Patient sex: M
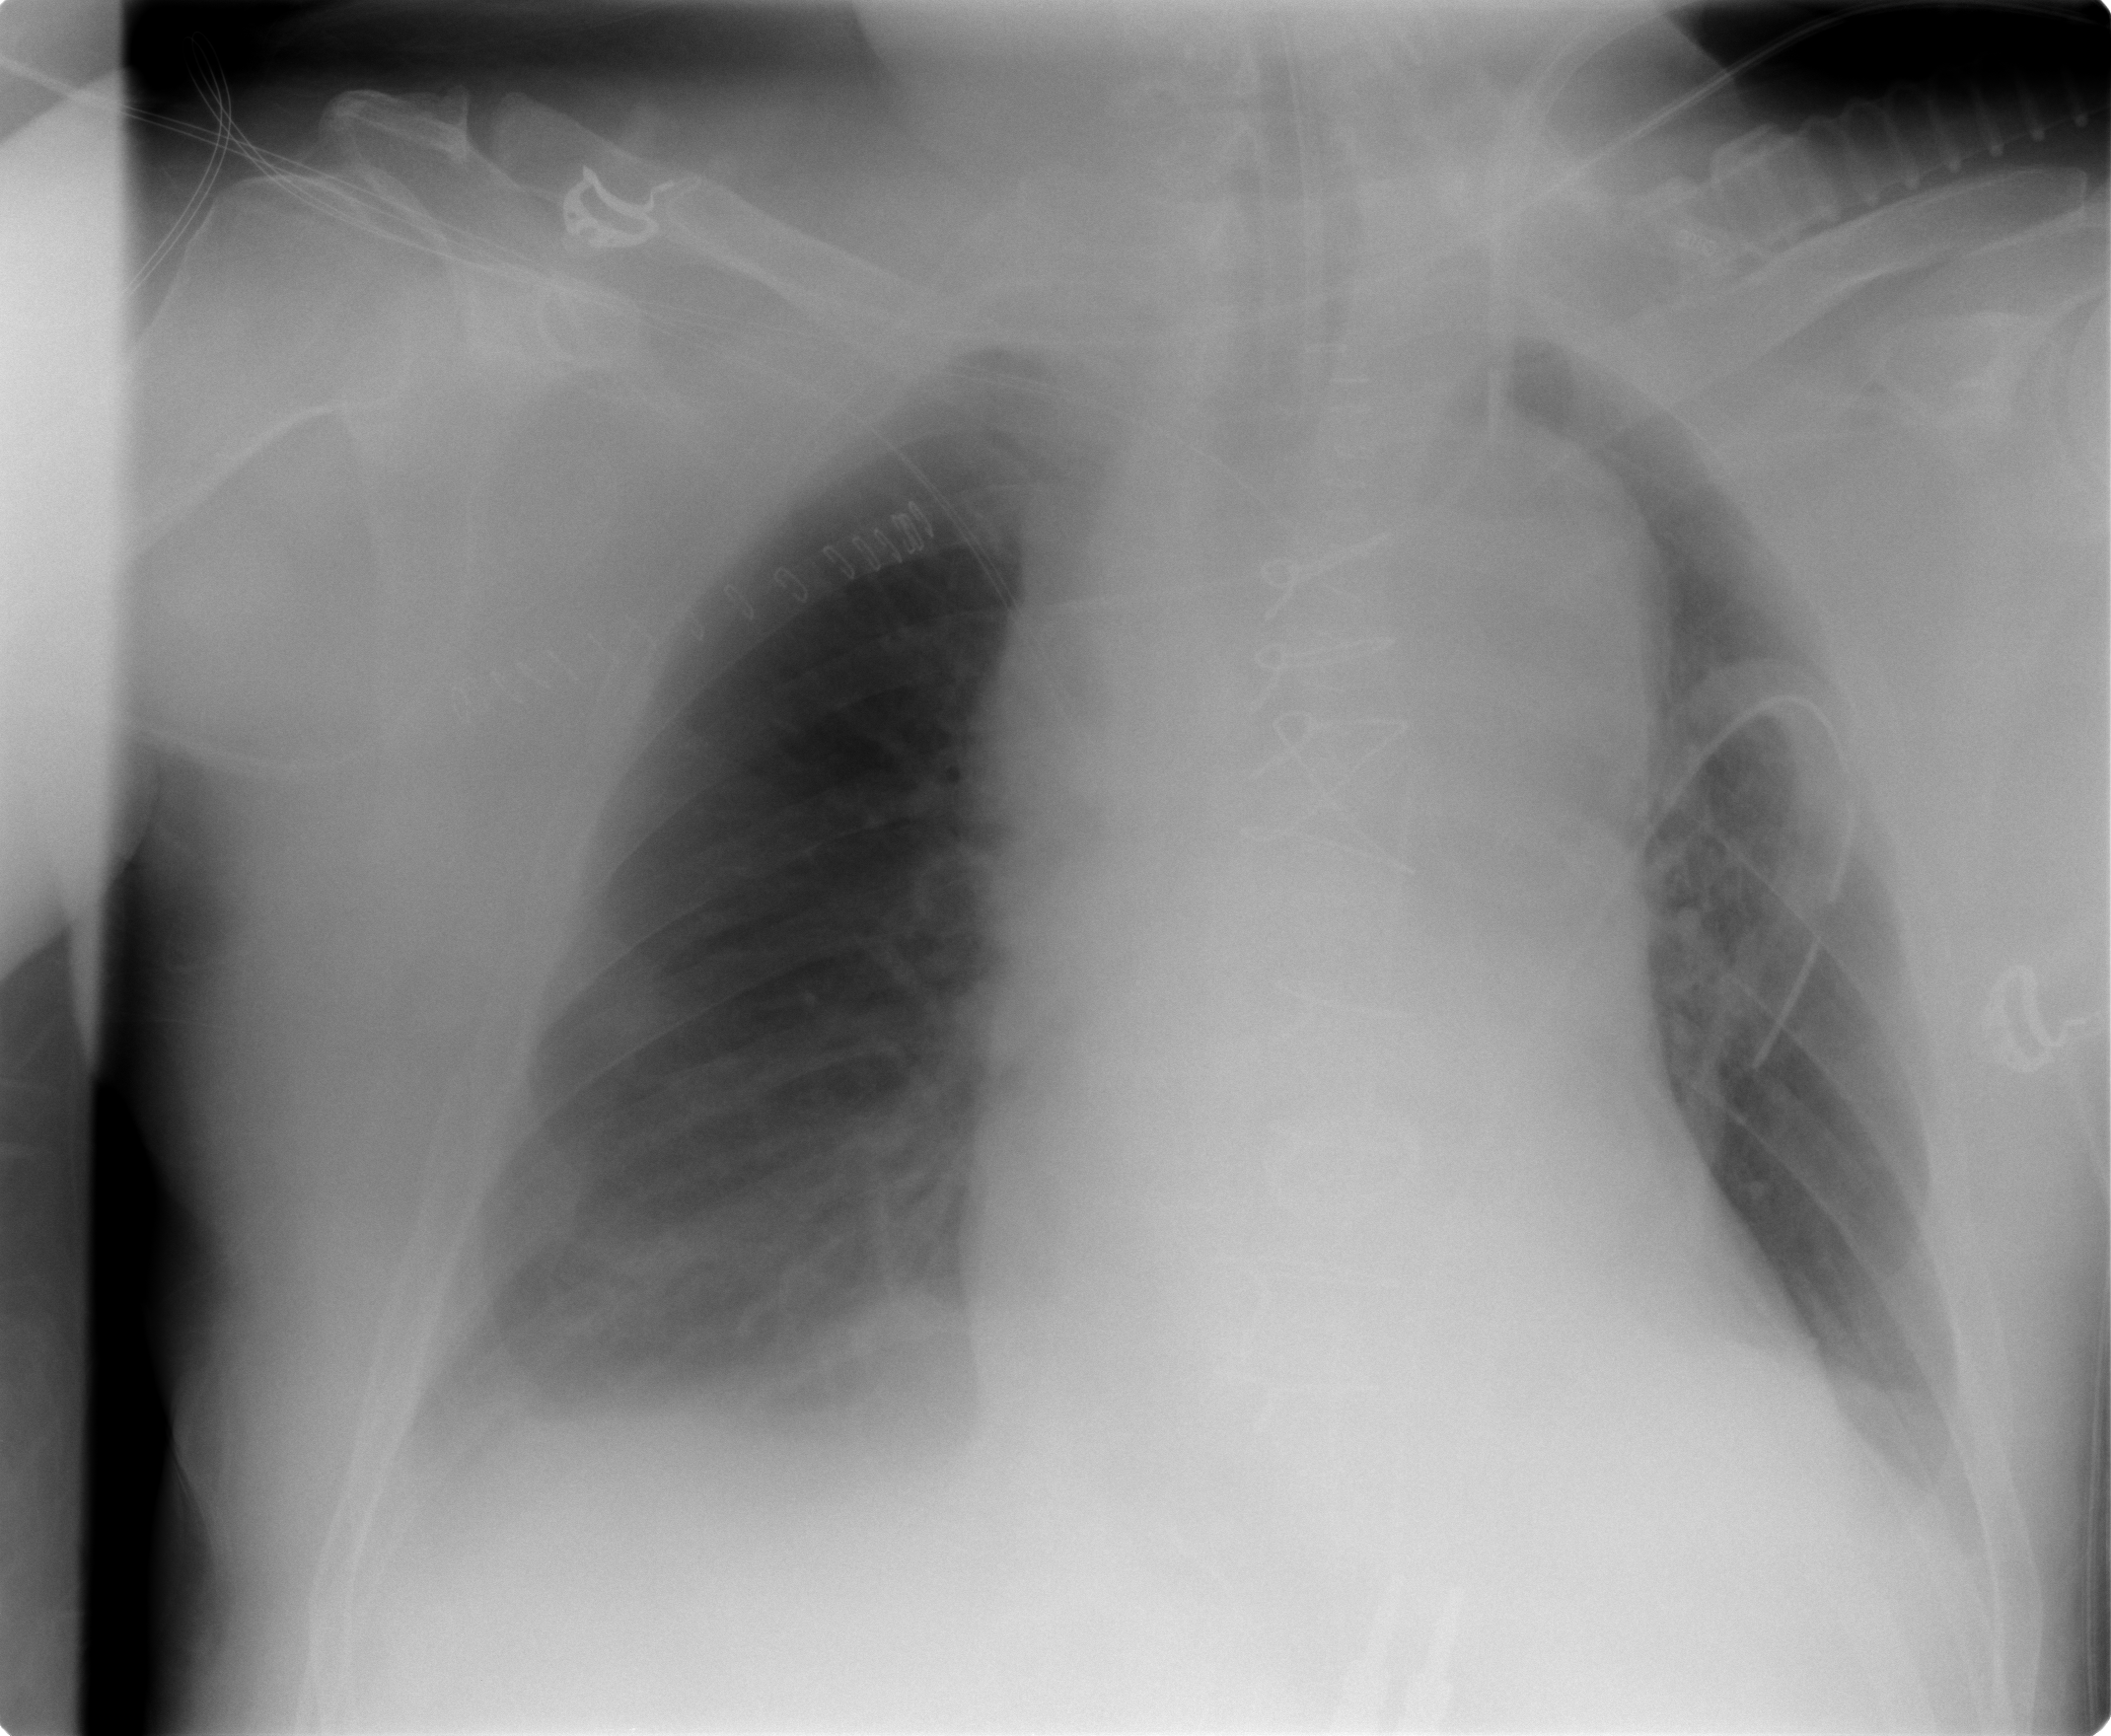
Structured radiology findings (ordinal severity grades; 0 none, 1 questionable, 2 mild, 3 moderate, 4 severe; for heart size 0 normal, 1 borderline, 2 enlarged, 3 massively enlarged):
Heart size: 2
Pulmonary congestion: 2
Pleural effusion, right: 2
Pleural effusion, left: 1
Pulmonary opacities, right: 0
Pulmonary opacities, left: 0
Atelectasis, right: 2
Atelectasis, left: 1